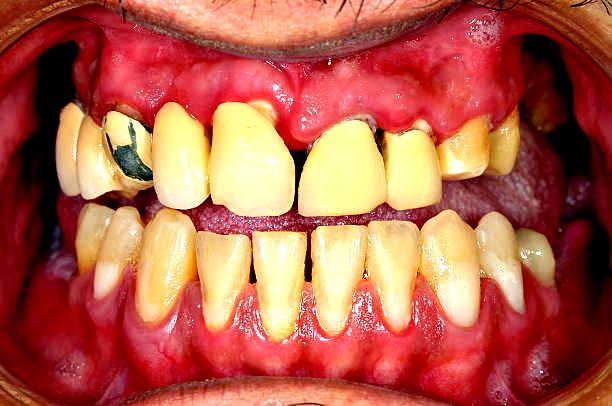
Condition: Calculus